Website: macys
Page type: delivery-shipping
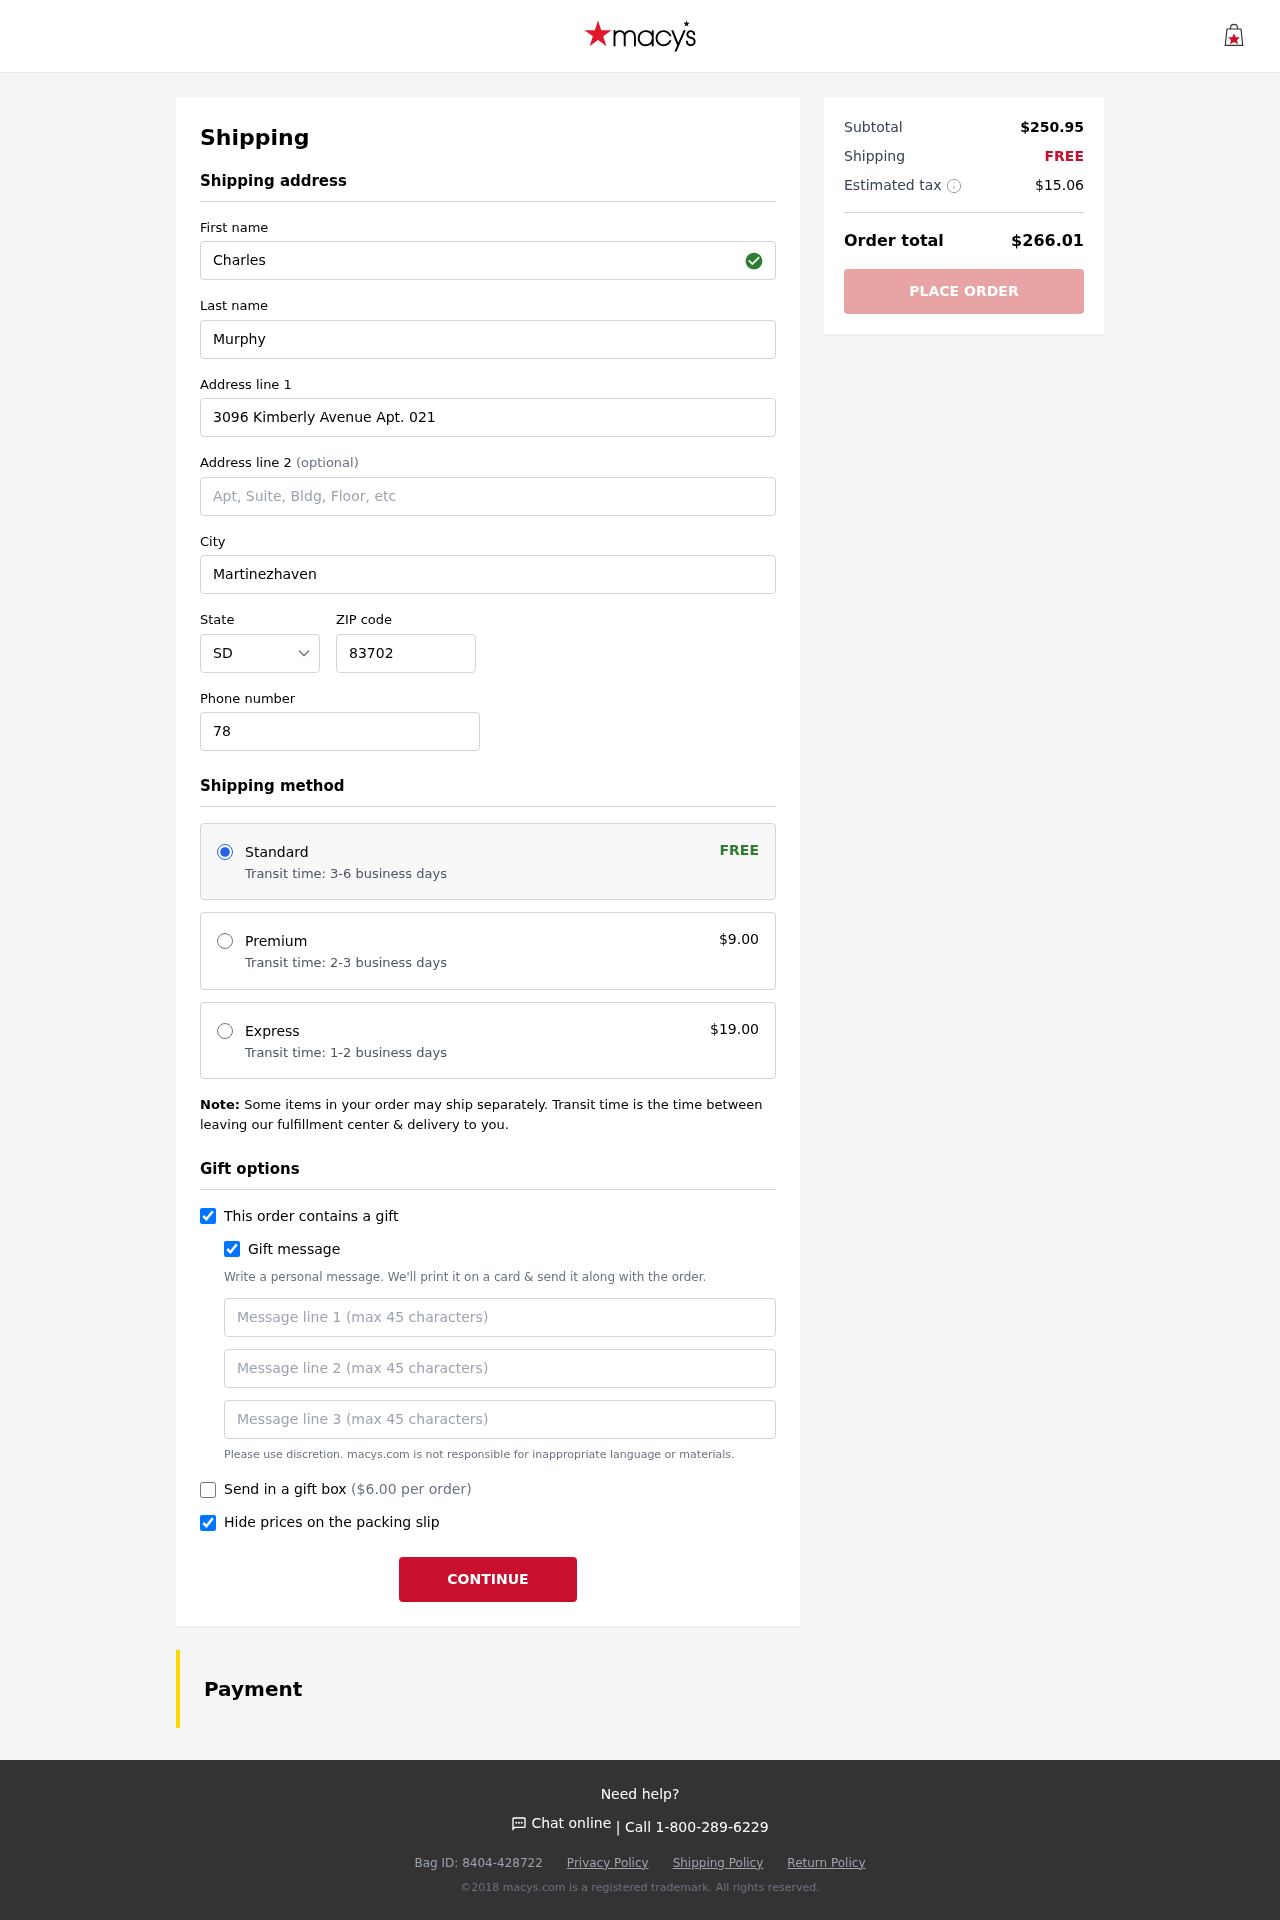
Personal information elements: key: PII_STATE_ABBR
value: SD
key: PII_FIRSTNAME
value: Charles
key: PII_LASTNAME
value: Murphy
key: PII_STREET
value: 3096 Kimberly Avenue Apt. 021
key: PII_CITY
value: Martinezhaven
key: PII_POSTCODE
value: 83702
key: PII_PHONE
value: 7843373821
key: PII_GIFT_MESSAGE
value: Happy birthday, Karen! I couldn’t resist grabbing these gorgeous earrings for you—they remind me of your vibrant spirit. I hope they bring a touch of sparkle to your special day!  Charles
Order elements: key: ORDER_SHIPPING_STANDARD
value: Transit time: 3-6 business days
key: ORDER_SHIPPING_COST
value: FREE
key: ORDER_SHIPPING_PREMIUM
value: Transit time: 2-3 business days
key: ORDER_SHIPPING_PREMIUM_PRICE
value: $9.00
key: ORDER_SHIPPING_EXPRESS
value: Transit time: 1-2 business days
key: ORDER_SHIPPING_EXPRESS_PRICE
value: $19.00
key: ORDER_GIFT_BOX_PRICE
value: ($6.00 per order)
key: ORDER_SUBTOTAL
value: $250.95
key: ORDER_SHIPPING_COST2
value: FREE
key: ORDER_TAX
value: $15.06
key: ORDER_TOTAL
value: $266.01